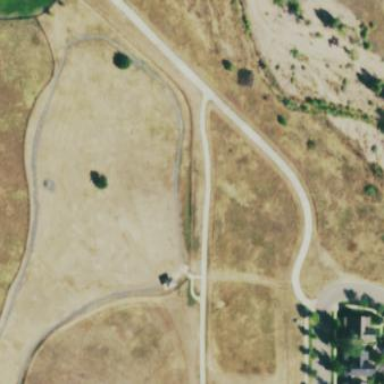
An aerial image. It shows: Fenced dog park for leisure activities on land.